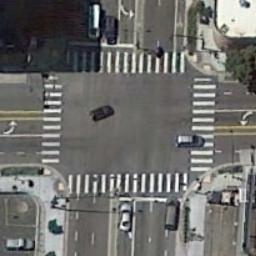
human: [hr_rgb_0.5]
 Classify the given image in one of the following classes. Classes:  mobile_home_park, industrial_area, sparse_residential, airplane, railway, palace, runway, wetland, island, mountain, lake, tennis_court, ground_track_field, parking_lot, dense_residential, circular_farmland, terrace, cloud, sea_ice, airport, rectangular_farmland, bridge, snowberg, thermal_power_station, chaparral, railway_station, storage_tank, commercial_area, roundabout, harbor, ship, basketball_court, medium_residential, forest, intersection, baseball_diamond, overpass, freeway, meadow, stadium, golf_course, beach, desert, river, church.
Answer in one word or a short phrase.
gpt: intersection